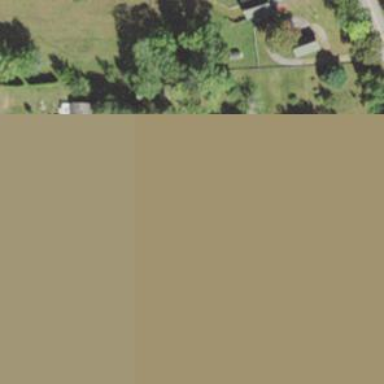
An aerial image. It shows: Residential driveway.